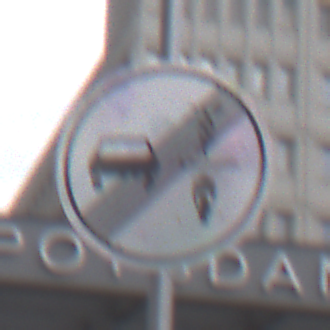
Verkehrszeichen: EndeVerbotUeberholenEinspurigeFahrzeuge
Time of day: MorningAfternoon
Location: Outdoor (Urban)
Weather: Overcast
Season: NotSpecified
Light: Natural